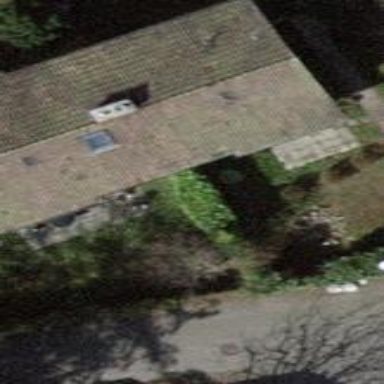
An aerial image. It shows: Terrace building.